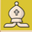
Piece: wB